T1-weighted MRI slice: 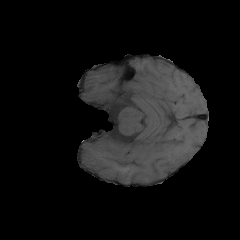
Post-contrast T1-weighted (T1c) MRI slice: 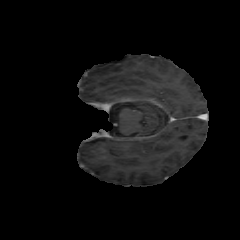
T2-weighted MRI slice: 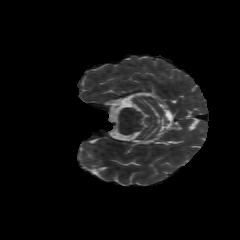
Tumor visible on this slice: no